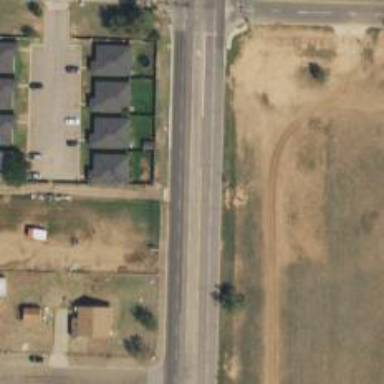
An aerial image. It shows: Alley classified as service road.